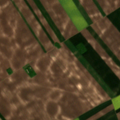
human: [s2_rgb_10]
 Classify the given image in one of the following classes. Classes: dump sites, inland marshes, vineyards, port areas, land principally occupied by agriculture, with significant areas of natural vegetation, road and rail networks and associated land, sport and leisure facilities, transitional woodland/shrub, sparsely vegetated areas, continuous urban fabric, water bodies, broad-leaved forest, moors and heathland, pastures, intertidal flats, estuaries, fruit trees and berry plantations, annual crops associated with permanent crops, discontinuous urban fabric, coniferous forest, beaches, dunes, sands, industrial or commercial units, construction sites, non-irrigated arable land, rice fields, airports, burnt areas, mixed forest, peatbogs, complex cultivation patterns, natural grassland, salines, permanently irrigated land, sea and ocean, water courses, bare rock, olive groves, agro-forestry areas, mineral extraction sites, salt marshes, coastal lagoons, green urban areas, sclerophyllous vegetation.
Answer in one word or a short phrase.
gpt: non-irrigated arable land